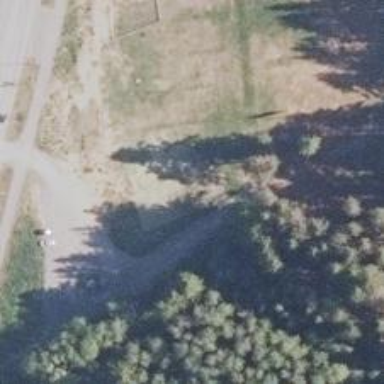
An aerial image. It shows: Disc golf basket.